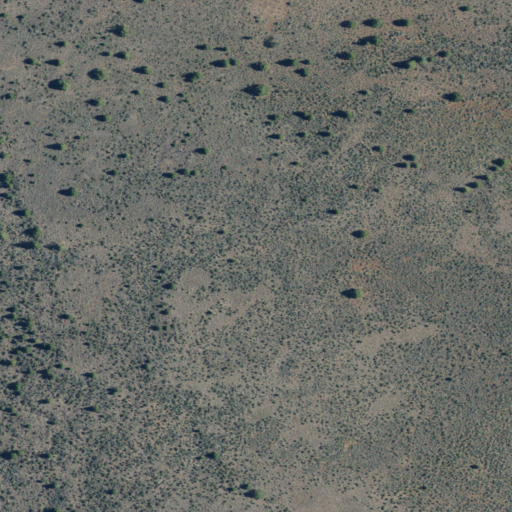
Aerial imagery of mountain in Oregon named Irish Hill containing only shrub